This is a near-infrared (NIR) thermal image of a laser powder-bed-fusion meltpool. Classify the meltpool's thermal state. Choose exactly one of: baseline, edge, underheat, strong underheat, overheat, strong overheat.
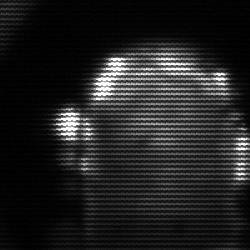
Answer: baseline